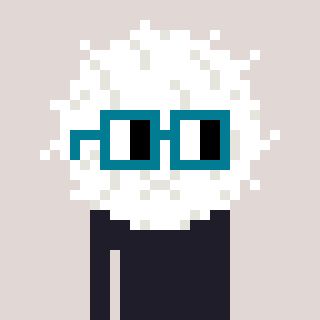
a pixel art character with square dark green glasses, a cottonball-shaped head and a grayscale-colored body on a warm background